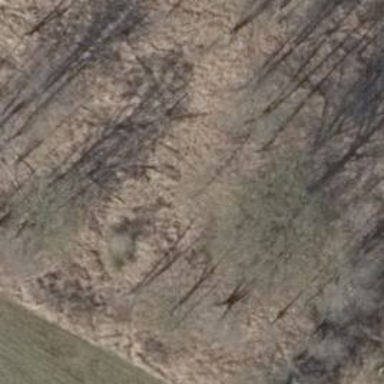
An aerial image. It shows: Deciduous broadleaved woodland.